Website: crate-barrel
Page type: review-order
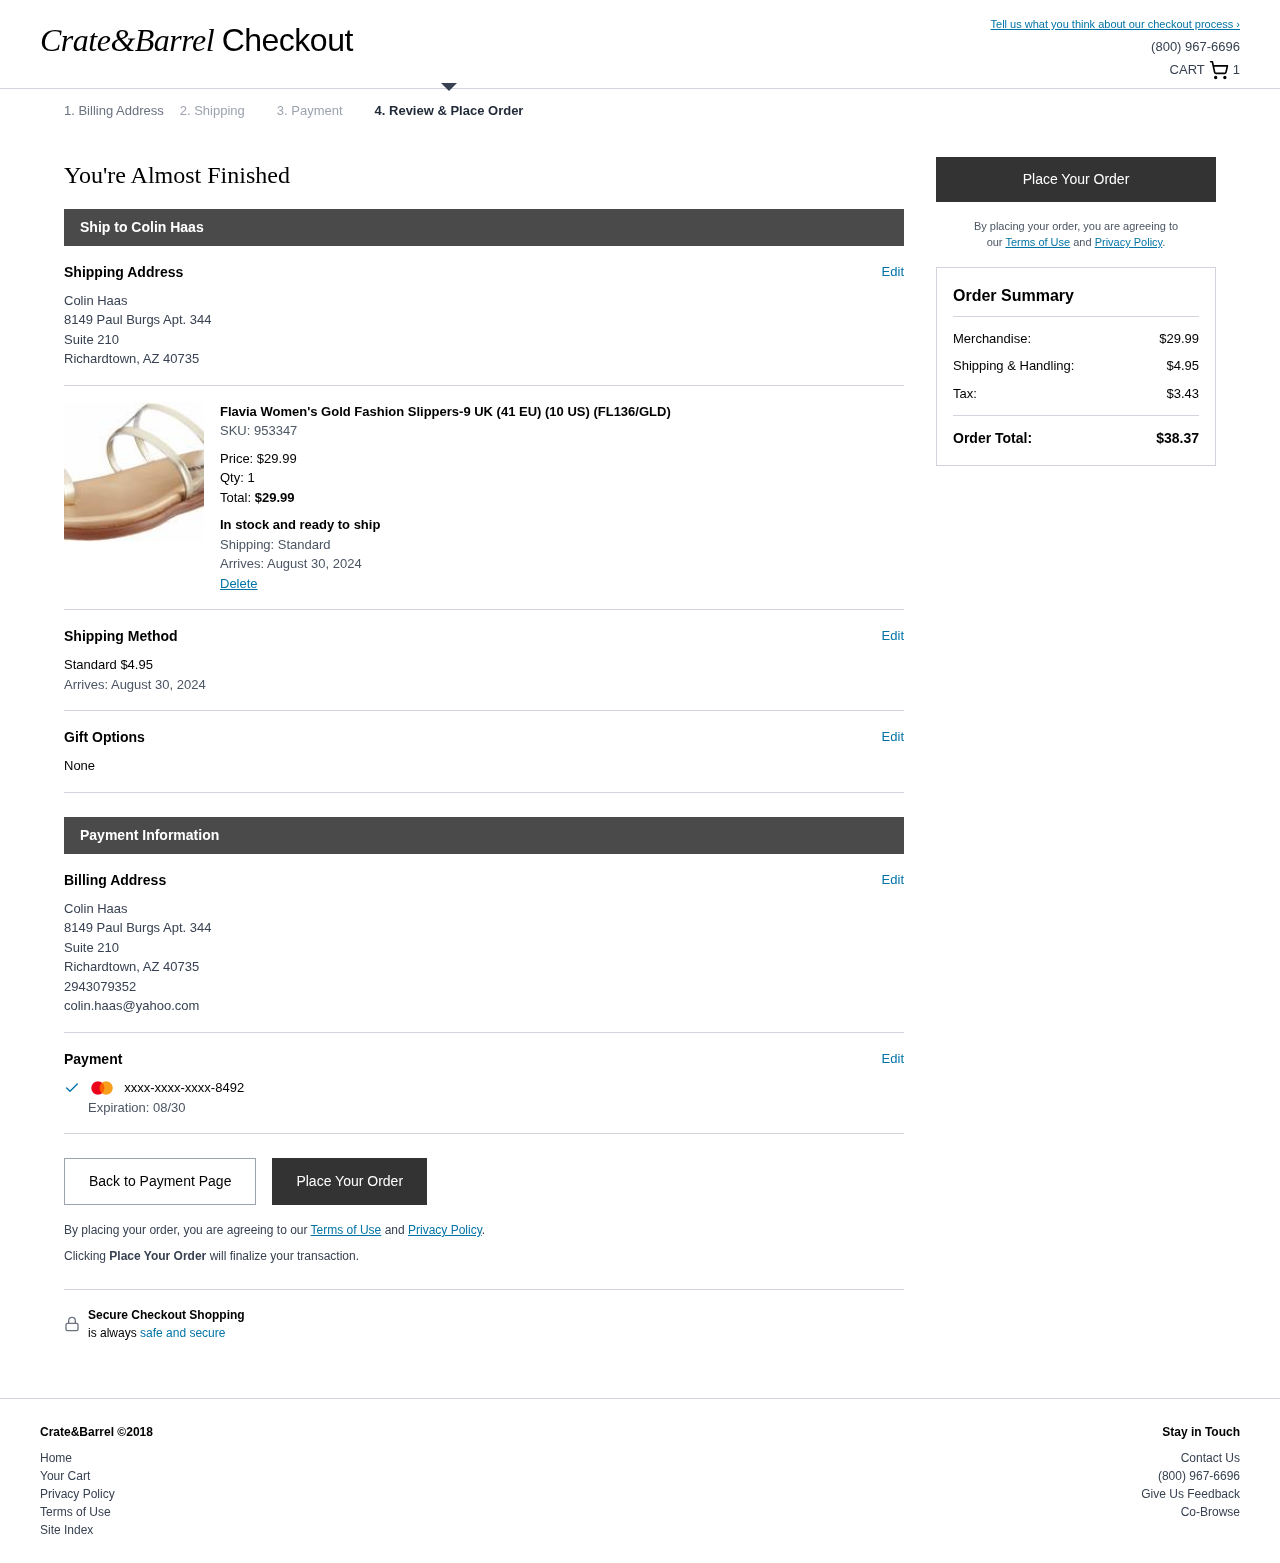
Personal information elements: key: PII_CARD_EXPIRY
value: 08/30
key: PII_CARD_LAST4
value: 8492
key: PII_EMAIL
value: colin.haas@yahoo.com
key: PII_FULLNAME
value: Colin Haas
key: PII_PHONE
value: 2943079352
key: PII_STREET
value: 8149 Paul Burgs Apt. 344
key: PII_STREET2
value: Suite 210
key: PII_FULLNAME2
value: Colin Haas
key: PII_CITY2
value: Richardtown
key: PII_STATE_ABBR2
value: AZ
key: PII_POSTCODE2
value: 40735
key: PII_FULLNAME3
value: Colin Haas
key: PII_CITY3
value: Richardtown
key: PII_STATE_ABBR3
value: AZ
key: PII_POSTCODE
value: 40735
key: PII_POSTCODE_FULL
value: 40735
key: PII_POSTCODE_NUMERIC
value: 40735
Product elements: key: PRODUCT1_NAME
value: Flavia Women's Gold Fashion Slippers-9 UK (41 EU) (10 US) (FL136/GLD)
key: PRODUCT1_PRICE
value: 29.99
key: PRODUCT1_QUANTITY
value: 1
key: PRODUCT1_SKU
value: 953347
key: PRODUCT1_TOTAL
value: $29.99
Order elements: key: ORDER_NUM_ITEMS
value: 1
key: ORDER_DELIVERY_DATE
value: August 30, 2024
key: ORDER_SHIPPING_COST
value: $4.95
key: ORDER_DELIVERY_DATE2
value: August 30, 2024
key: ORDER_SUBTOTAL
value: $29.99
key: ORDER_SHIPPING_COST2
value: $4.95
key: ORDER_TAX
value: $3.43
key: ORDER_TOTAL
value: $38.37